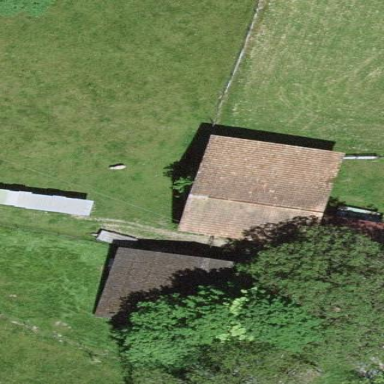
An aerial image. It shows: Barn.